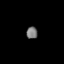
Tissue: lung
Cell type: Others
Senescence score: 0.6551
Nuclear area (px): 134
Mean DAPI intensity: 117.515